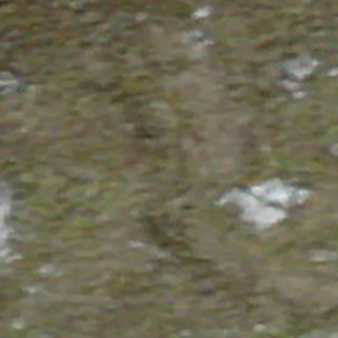
Label: other